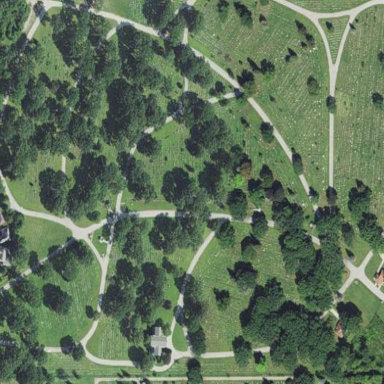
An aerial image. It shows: Cemetery.